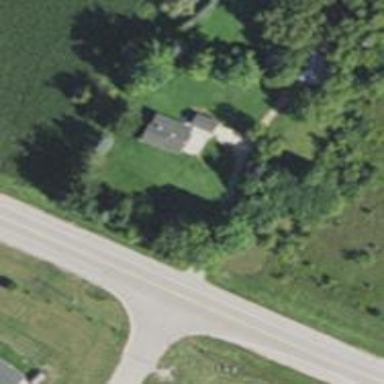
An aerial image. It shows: Driveway leading to service road.